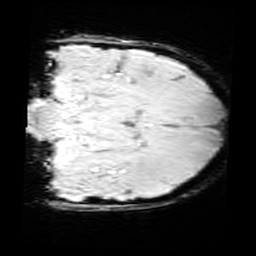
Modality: SWI
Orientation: coronal
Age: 9
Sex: female
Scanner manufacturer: siemens
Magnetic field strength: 3 T
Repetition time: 0.027 s
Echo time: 0.02 s